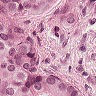
Metastatic tissue present: yes